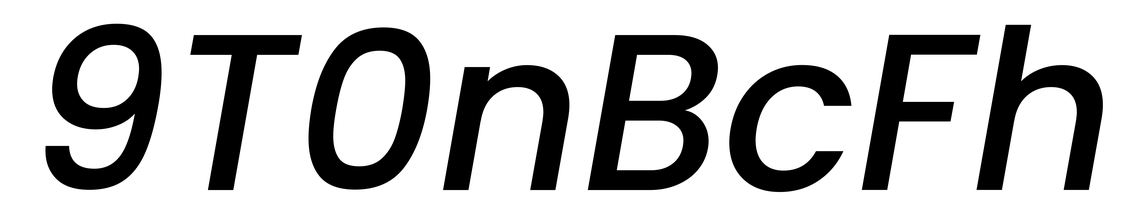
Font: Poppins-MediumItalic